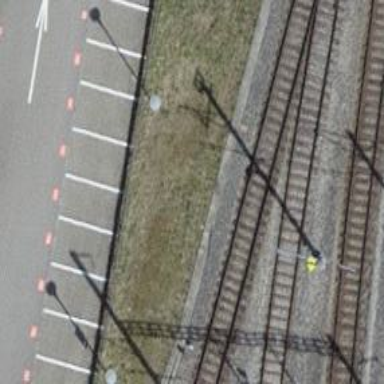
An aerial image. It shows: Railway track with contact lines for electrification.